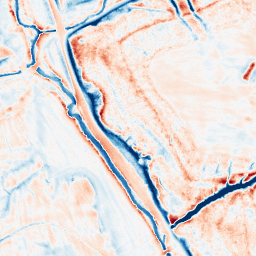
Category: edge_preserving
Decomposition family: anisotropic_diffusion
Decomposition parameters: iterations: 50
kappa: 50
gamma: 0.2
Upsampling method: quadratic
Upsampling parameters: scale: 8
Upsampling scale: 8